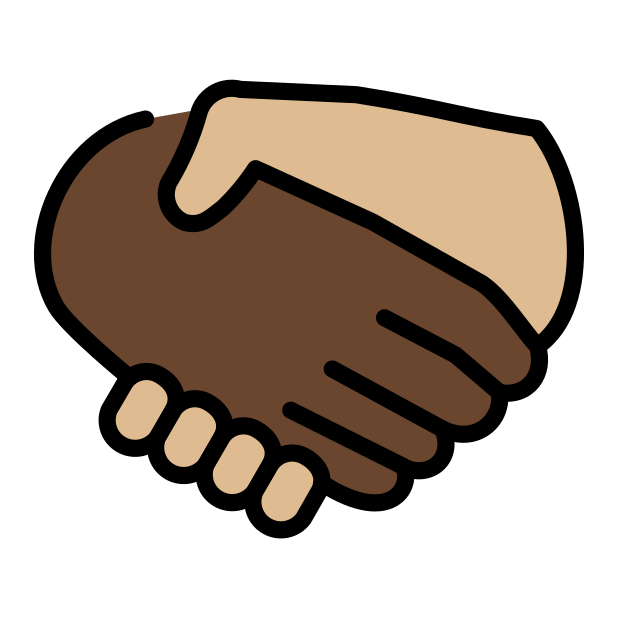
handshake: dark skin tone, medium-light skin tone